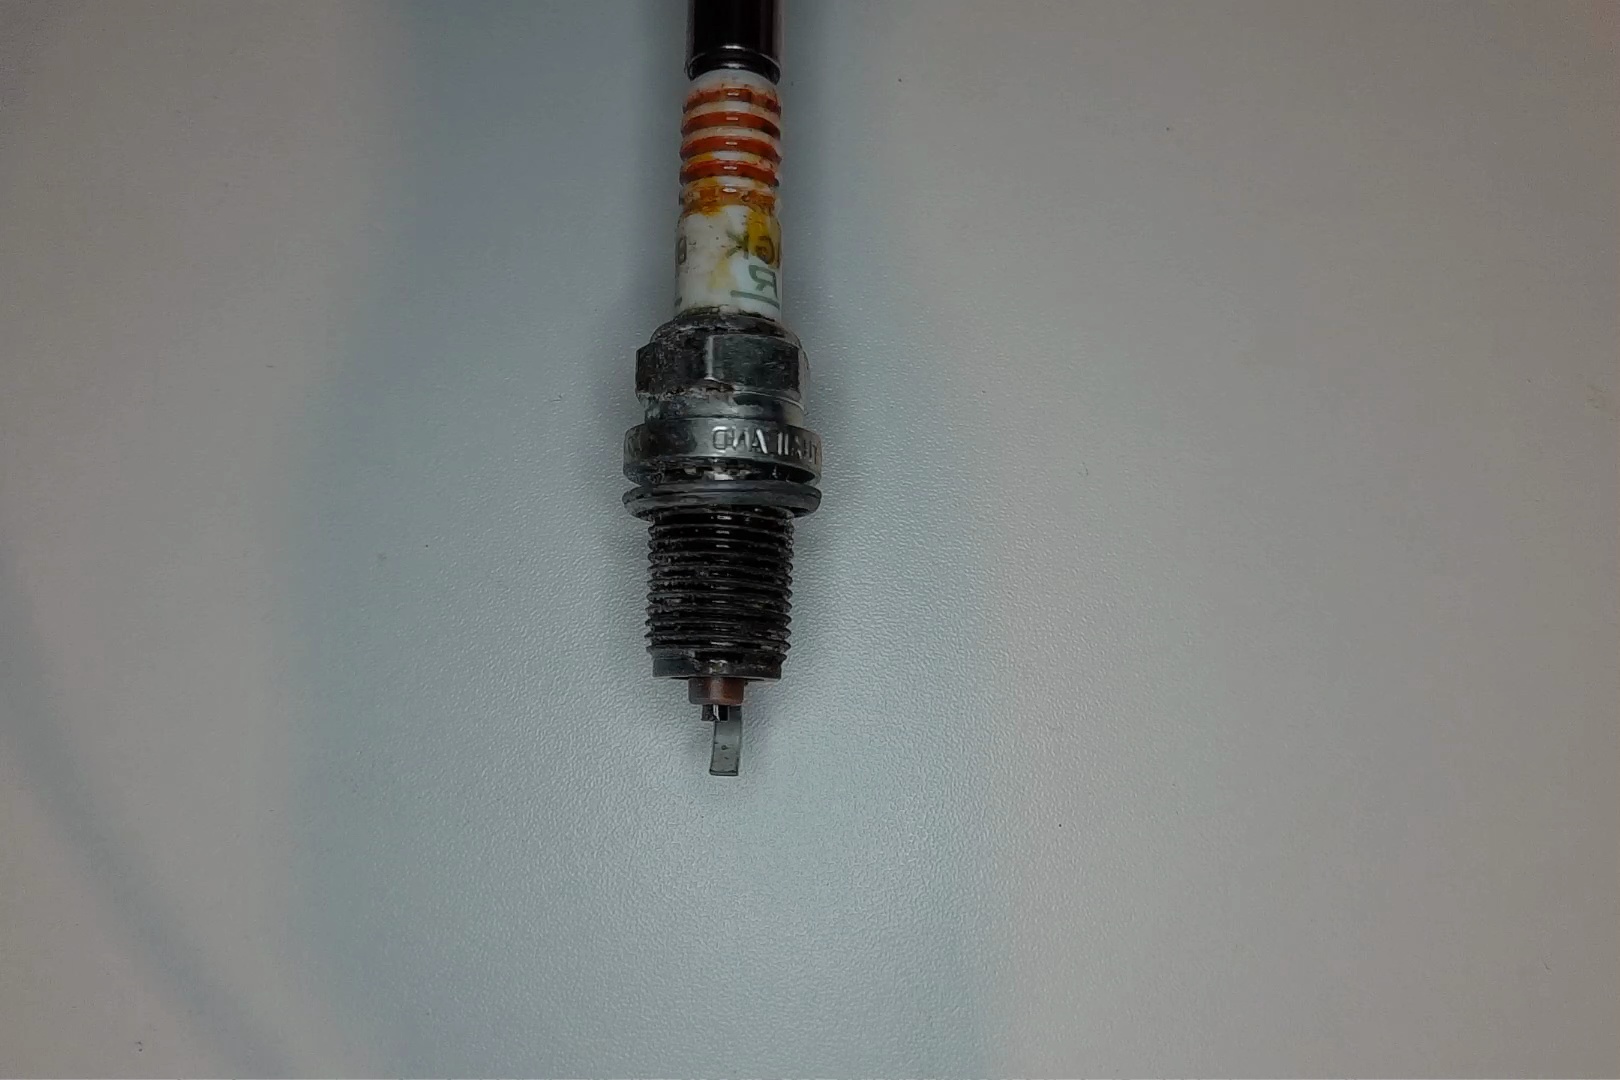
Label: anomaly